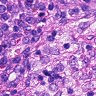
Metastatic tissue present: no